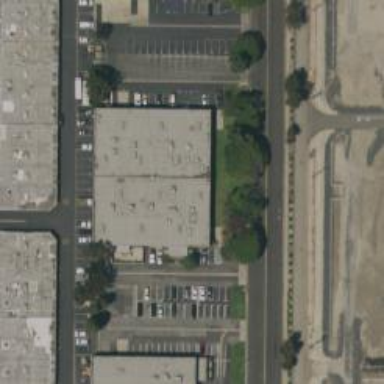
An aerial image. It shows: Industrial building.